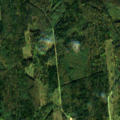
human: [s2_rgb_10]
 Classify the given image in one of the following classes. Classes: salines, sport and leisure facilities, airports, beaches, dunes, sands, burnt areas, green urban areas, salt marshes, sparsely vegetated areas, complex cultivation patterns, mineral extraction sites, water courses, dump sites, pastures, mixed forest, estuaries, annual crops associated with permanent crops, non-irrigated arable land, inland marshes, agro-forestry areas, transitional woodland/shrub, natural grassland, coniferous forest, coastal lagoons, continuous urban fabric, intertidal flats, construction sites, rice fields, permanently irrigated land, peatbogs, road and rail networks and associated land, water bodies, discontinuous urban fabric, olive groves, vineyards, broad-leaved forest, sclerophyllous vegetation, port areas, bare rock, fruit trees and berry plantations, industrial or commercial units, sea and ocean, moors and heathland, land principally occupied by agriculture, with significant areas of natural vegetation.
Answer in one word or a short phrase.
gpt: coniferous forest, mixed forest, transitional woodland/shrub